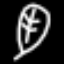
Label: leaf